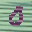
Label: 0